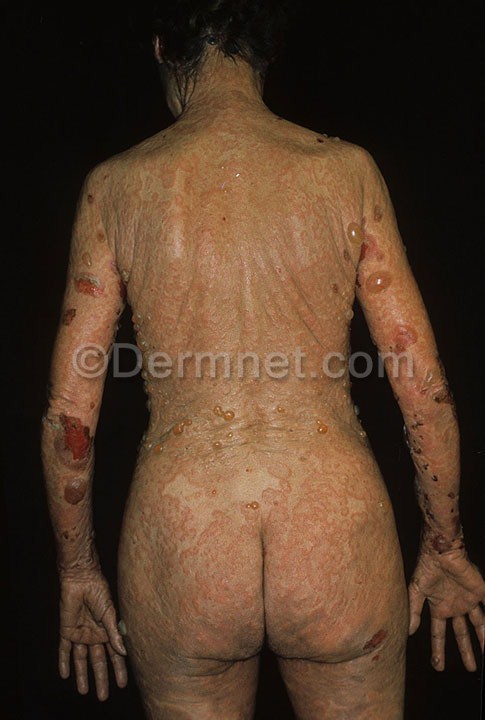
Disease: Bullous Disease Photos